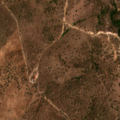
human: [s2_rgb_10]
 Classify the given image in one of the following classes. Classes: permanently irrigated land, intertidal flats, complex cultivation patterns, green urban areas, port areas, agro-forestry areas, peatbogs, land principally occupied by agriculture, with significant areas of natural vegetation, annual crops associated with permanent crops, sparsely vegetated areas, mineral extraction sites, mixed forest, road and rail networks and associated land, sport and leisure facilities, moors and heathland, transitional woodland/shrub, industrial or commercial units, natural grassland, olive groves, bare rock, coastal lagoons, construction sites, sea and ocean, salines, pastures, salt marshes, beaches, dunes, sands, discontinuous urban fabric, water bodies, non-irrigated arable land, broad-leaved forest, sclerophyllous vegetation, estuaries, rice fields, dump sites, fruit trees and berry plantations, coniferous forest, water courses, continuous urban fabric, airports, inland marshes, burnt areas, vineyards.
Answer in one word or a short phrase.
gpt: olive groves, agro-forestry areas, broad-leaved forest